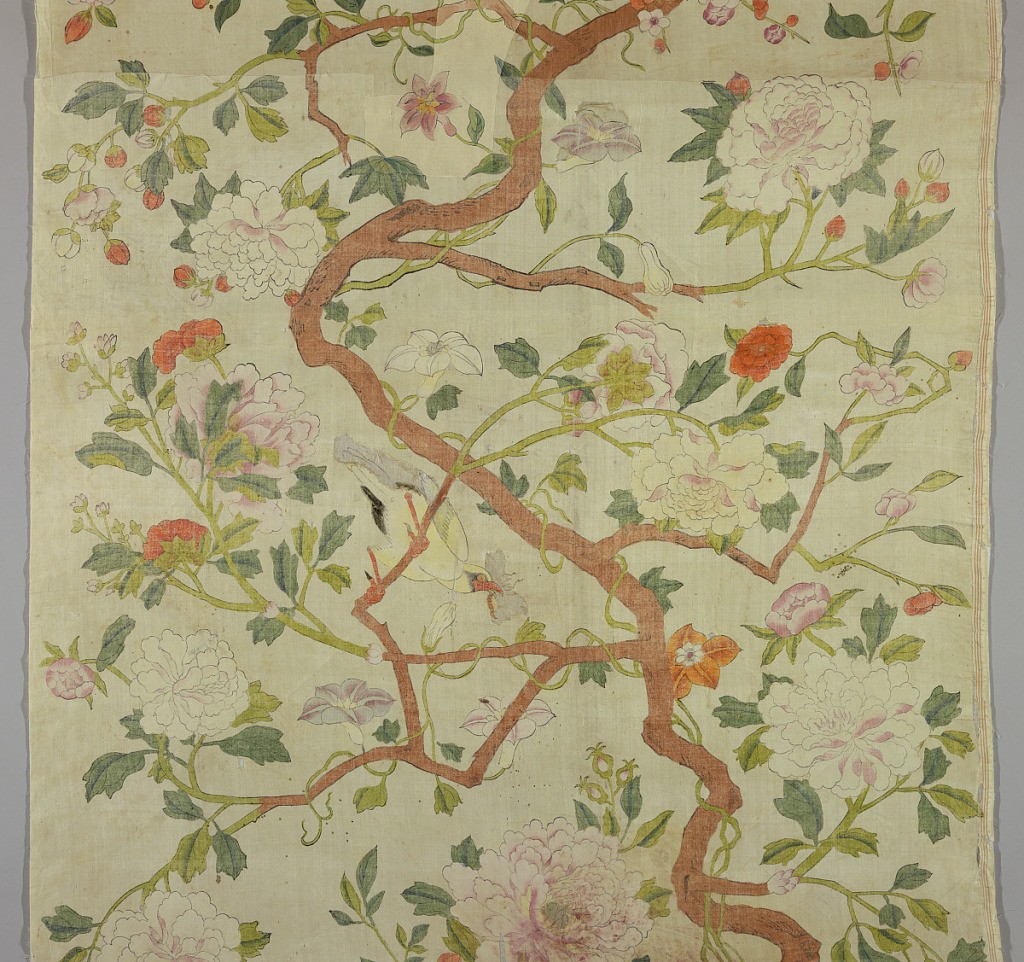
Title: Textile
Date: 18th century
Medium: silk Technique: painted on plain weave
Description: Design of serpentine tree trunk throwing off flowering branches with birds. Panel is composed of several pieces, pasted together and mounted. White ground.